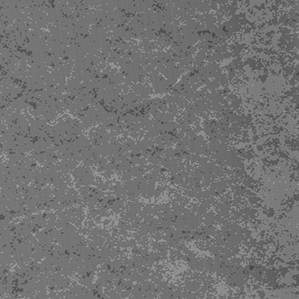
Label: frost